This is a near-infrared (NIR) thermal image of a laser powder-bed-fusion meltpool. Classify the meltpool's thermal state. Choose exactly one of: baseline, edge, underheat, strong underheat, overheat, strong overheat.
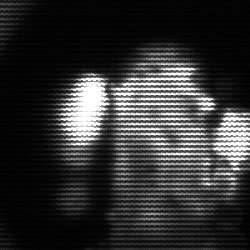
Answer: strong underheat